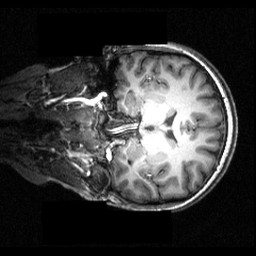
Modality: T1w
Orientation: coronal
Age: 23
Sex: female
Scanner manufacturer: siemens
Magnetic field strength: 3.951 T
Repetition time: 1.5 s
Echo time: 0.00335 s